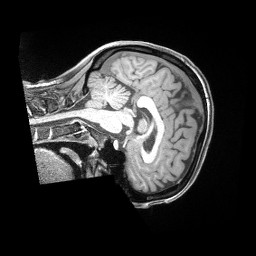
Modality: T1w
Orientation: sagittal
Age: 35
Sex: female
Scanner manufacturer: siemens
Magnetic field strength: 3 T
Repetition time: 2 s
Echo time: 0.00211 s